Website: crate-barrel
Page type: delivery-shipping
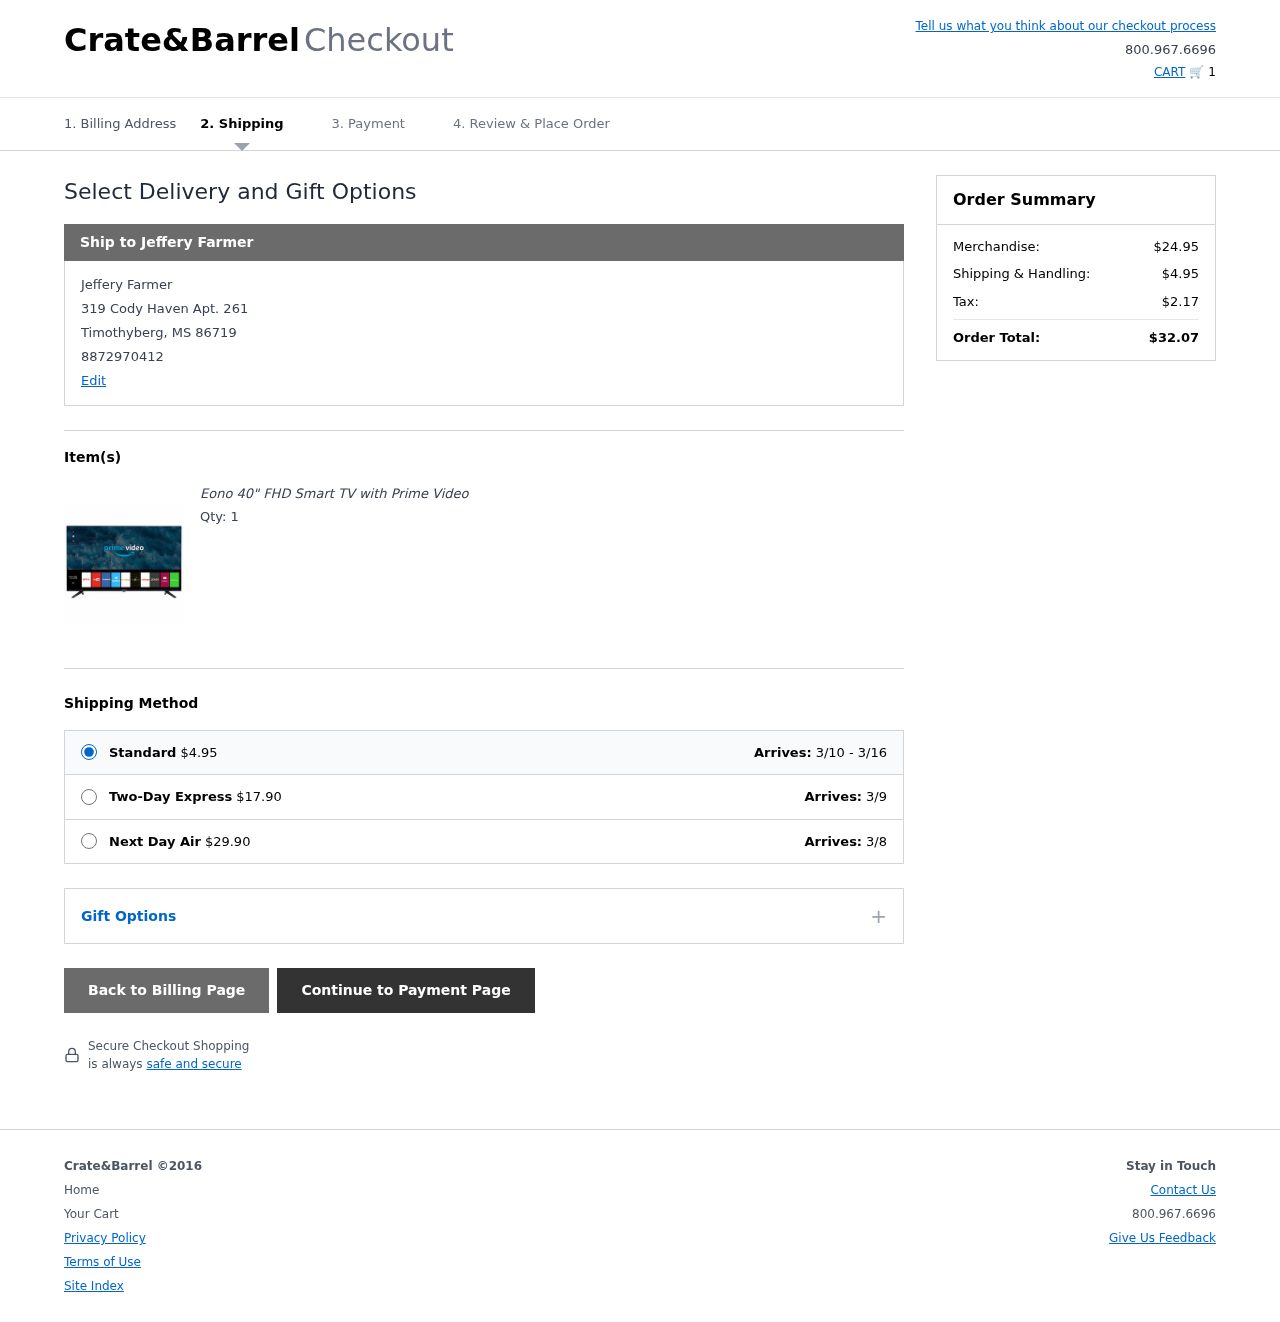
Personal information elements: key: PII_CITY
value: Timothyberg
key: PII_FULLNAME
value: Jeffery Farmer
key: PII_PHONE
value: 8872970412
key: PII_POSTCODE
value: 86719
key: PII_STATE_ABBR
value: MS
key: PII_STREET
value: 319 Cody Haven Apt. 261
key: PII_FULLNAME2
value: Jeffery Farmer
Product elements: key: PRODUCT1_NAME
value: Eono 40" FHD Smart TV with Prime Video
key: PRODUCT1_QUANTITY
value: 1
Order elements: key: ORDER_NUM_ITEMS
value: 1
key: ORDER_SHIPPING_COST
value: $4.95
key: ORDER_DELIVERY_DATE_RANGE
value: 3/10 - 3/16
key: ORDER_SHIPPING_COST_EXPRESS
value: $17.90
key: ORDER_SHIPPING_DATE_EXPRESS
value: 3/9
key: ORDER_SHIPPING_COST_NEXT_DAY
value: $29.90
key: ORDER_SHIPPING_DATE_NEXT_DAY
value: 3/8
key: ORDER_SUBTOTAL
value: $24.95
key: ORDER_SHIPPING_COST2
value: $4.95
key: ORDER_TAX
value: $2.17
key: ORDER_TOTAL
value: $32.07